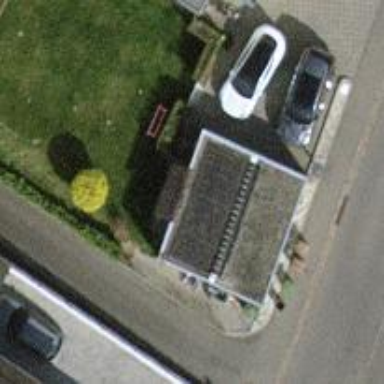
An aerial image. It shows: Group of garages.